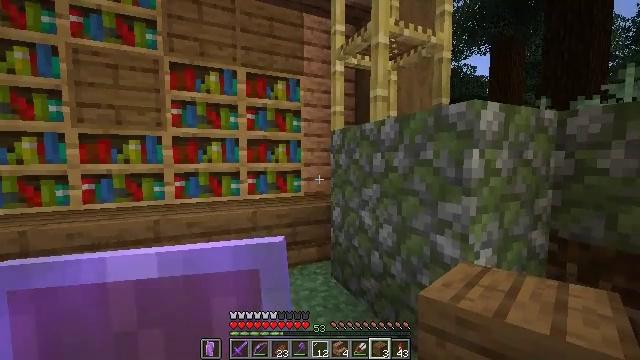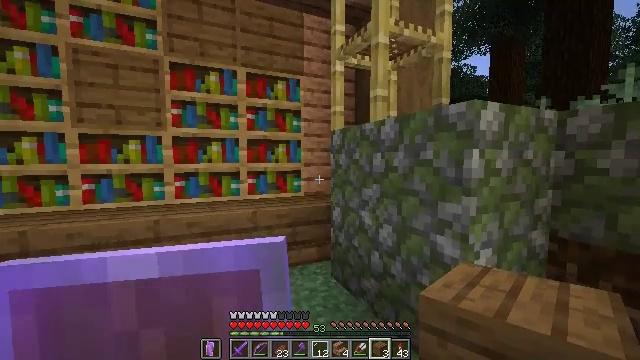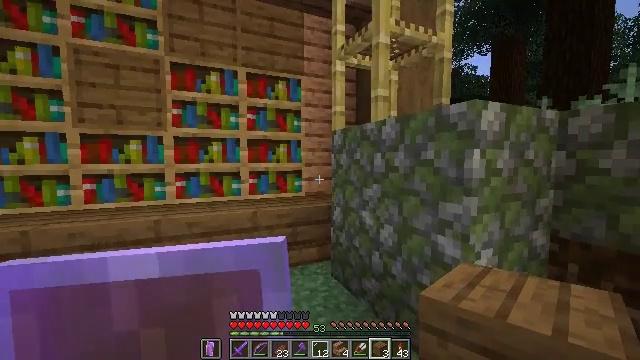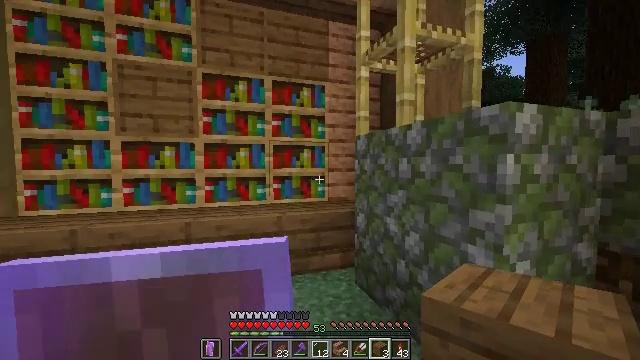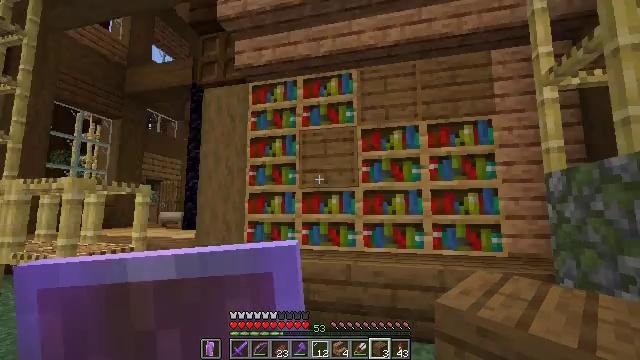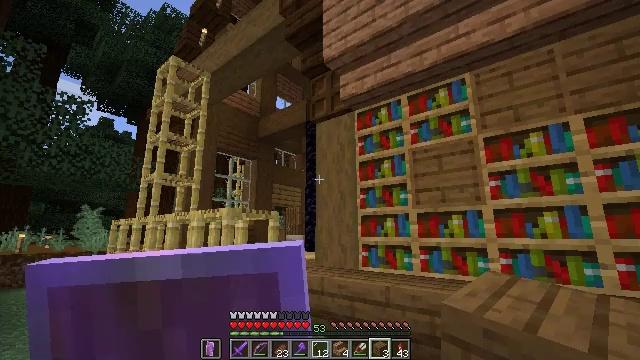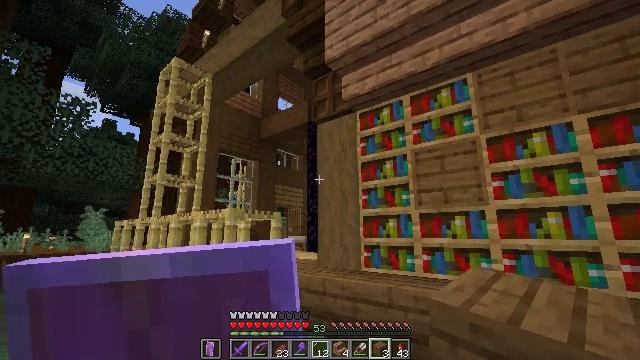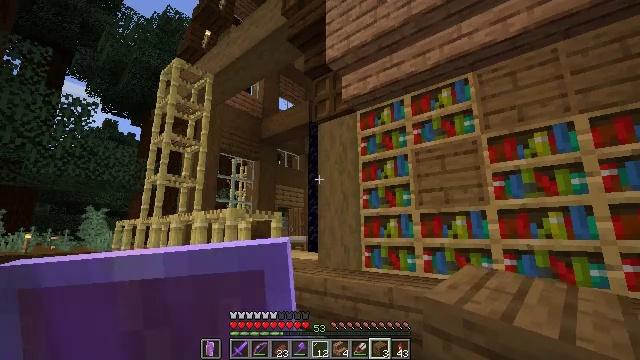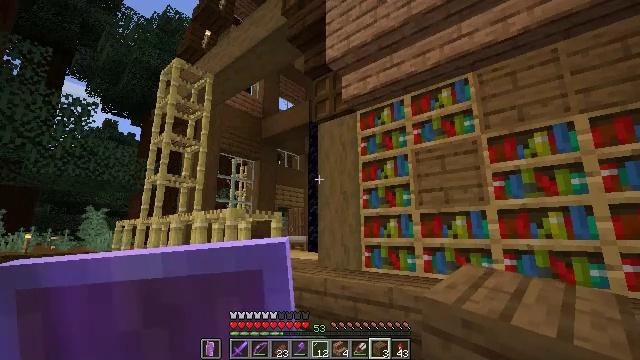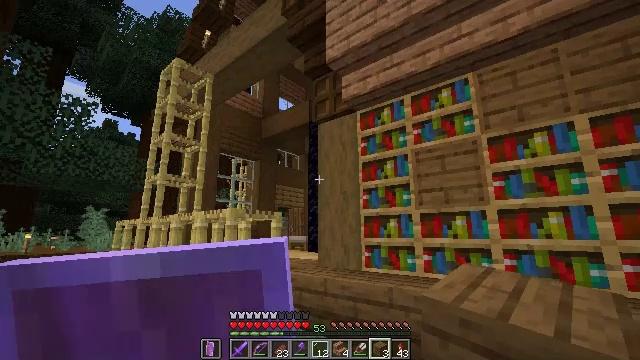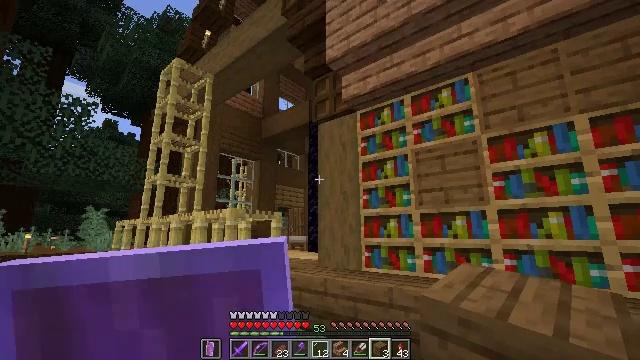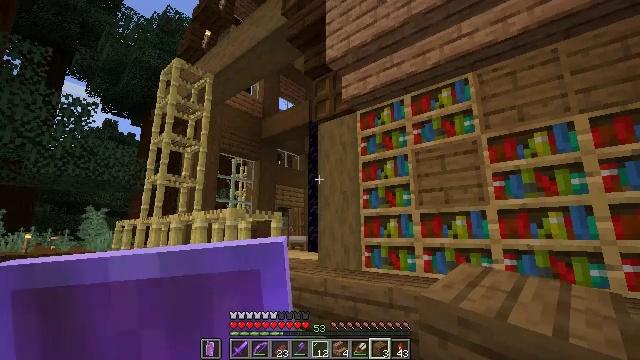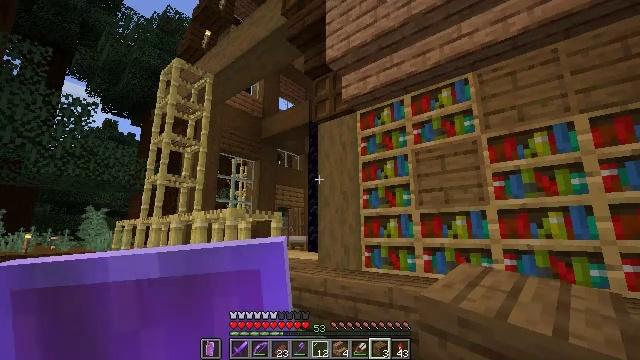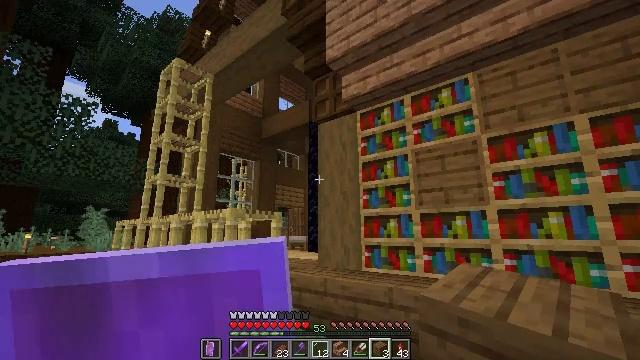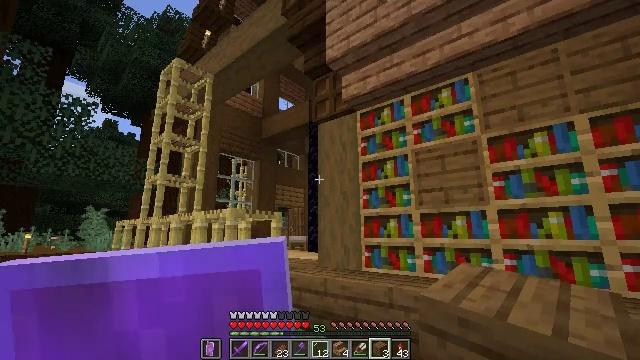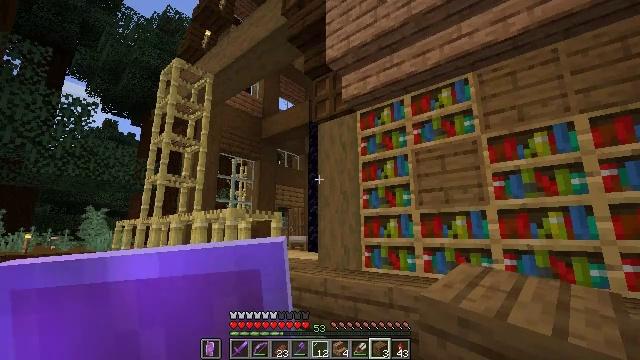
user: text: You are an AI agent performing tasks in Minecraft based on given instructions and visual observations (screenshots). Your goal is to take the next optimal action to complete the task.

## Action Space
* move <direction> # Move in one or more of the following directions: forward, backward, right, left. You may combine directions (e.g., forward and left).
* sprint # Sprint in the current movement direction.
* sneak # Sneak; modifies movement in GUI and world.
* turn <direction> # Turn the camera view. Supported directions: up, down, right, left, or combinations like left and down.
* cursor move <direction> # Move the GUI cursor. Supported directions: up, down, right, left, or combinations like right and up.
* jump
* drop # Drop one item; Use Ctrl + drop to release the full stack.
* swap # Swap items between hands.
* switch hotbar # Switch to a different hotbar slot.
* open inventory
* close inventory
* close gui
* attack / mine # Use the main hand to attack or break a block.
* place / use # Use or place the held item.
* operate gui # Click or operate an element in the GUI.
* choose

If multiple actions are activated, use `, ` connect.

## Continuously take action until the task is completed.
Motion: motion action
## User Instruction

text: Break the jungle planks to recycle them.
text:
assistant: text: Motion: no_op
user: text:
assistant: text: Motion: no_op
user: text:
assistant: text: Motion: turn left and up
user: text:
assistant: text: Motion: turn left and up
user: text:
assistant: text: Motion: turn left and up
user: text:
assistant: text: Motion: no_op
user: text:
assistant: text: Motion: no_op
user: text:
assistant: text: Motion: no_op
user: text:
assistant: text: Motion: no_op
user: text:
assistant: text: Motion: no_op
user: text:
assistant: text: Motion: no_op
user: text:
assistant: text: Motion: no_op
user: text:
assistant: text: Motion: no_op
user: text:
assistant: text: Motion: no_op
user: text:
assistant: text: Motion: no_op
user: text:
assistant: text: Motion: no_op
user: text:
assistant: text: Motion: no_op
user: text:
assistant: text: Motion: no_op
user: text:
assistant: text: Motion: no_op
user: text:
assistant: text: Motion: no_op
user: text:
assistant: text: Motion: no_op
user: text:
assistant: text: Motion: no_op
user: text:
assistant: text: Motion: no_op
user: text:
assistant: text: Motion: turn right and up
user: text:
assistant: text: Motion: turn right and up
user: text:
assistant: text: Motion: no_op
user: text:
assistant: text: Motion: no_op
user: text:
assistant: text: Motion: no_op
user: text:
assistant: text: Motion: no_op
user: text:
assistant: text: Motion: no_op